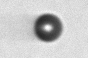
Label: bead